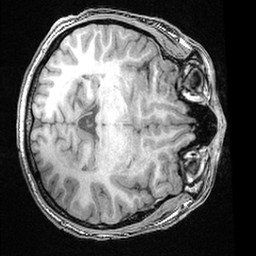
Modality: T1w
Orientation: axial
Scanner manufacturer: ge
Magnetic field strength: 3 T
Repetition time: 0.008572 s
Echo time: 0.003384 s